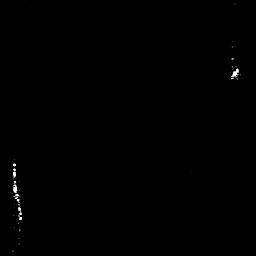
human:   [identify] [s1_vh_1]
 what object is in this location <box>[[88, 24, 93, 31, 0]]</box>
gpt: <ref>1 small ship at the top right</ref>